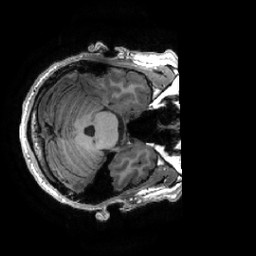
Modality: T1w
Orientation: axial
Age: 26
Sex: male
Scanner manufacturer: ge
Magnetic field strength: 3 T
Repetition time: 0.0073 s
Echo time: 0.003 s